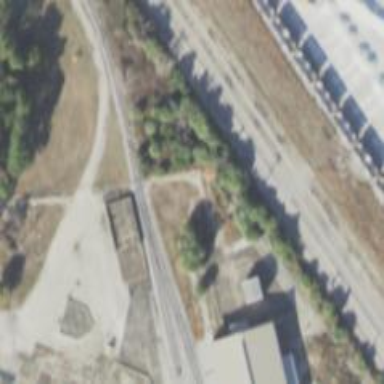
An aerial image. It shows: Rail spur service.